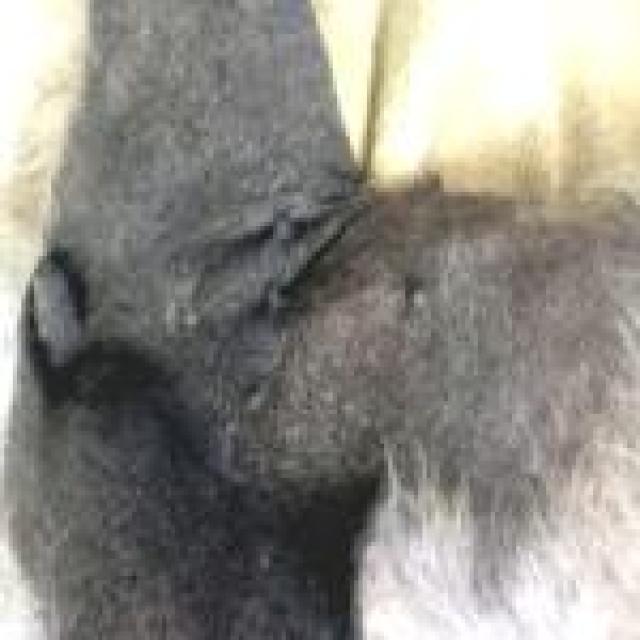
Canine fungal skin infection — characterized by alopecia, scaling, crusting, and circular lesions. Common agents include Malassezia and Candida species.